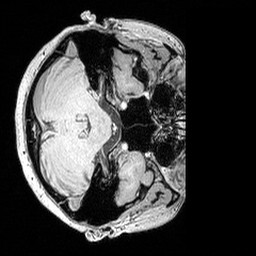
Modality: MP2RAGE
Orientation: axial
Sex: female
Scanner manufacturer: siemens
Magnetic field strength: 3 T
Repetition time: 5 s
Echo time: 0.00292 s